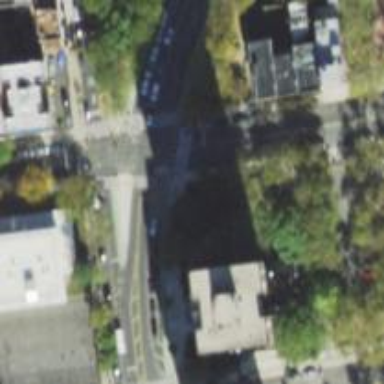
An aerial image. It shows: Traffic island located on footway.